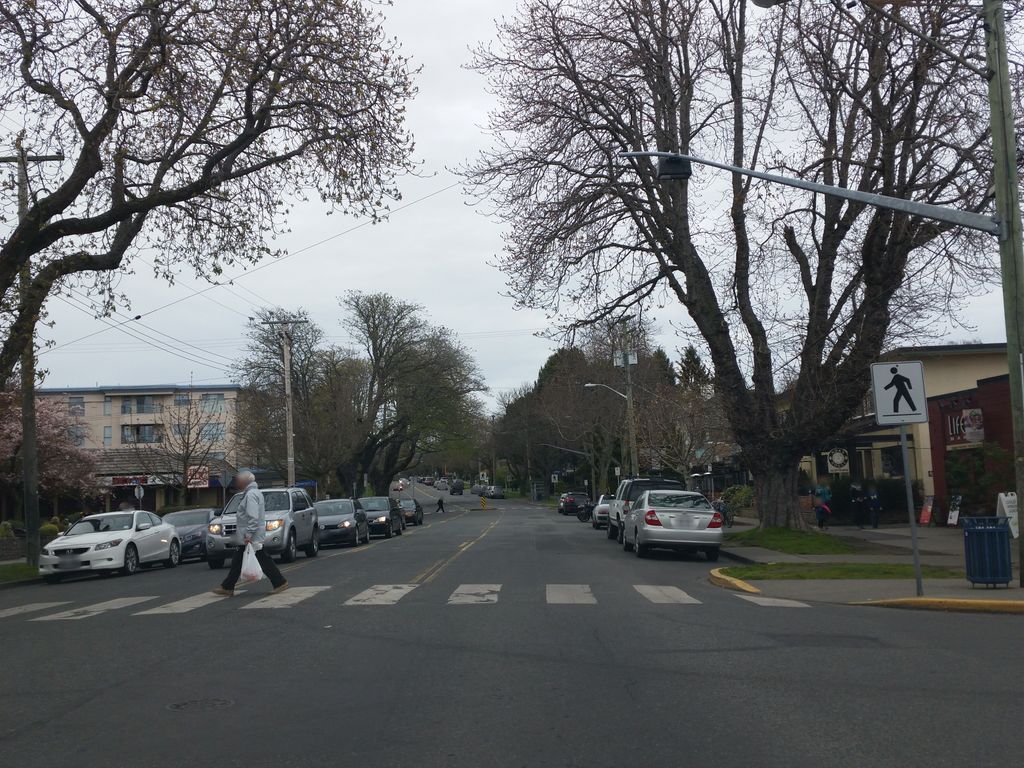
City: victoria